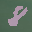
Label: 8